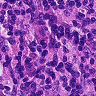
Metastatic tissue present: no